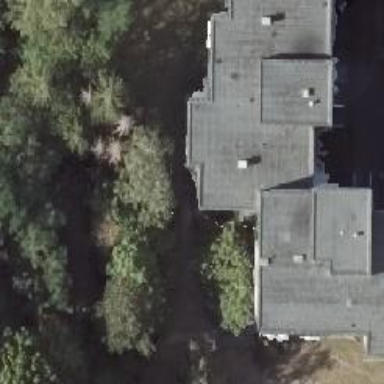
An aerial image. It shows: Apartment building with flat roof.